Question: Hi all I'm very new to jquery and css and I'm trying to access the following:

I am attempting to check in the onClick function 'checkForAppointment' the values inside the 4 span tags.
html:
'''
<div align="thun" id="clientScheduleWeek" data-role="page" data-theme="a">
<div data-role="header" data-theme="a">
<a href="#" onclick="JUMPclientDetails()">Back</a>
<h1>Client Details</h1>
</div>
<div data-role="content">
<div id="weekViewBubble">
<ul data-count-theme="b" data-inset="true" data-role="listview" data-theme="c">
<li onClick="checkForAppointment();"><a>Monday <span class="ui-li-count ui-btn-corner-all countBubl">0</span></a></li>
<li onClick="checkForAppointment();"><a>Tuesday <span class="ui-li-count ui-btn-corner-all countBubl">0</span></a></li>
<li onClick="checkForAppointment();"><a>Wednesday <span class="ui-li-count ui-btn-corner-all countBubl">0</span></a></li>
<li onClick="checkForAppointment();"><a>Thursday <span class="ui-li-count ui-btn-corner-all countBubl">0</span></a></li>
<li onClick="checkForAppointment();"><a>Friday <span class="ui-li-count ui-btn-corner-all countBubl">0</span></a></li>
<li onClick="checkForAppointment();"><a>Saturday <span class="ui-li-count ui-btn-corner-all countBubl">0</span></a></li>
<li onClick="checkForAppointment();"><a>Sunday <span class="ui-li-count ui-btn-corner-all countBubl">0</span></a></li>
</ul>
</div>
</div>
</div>
'''
My starting attempt:
'''
function checkForAppointment(){
console.log('getting to the function anyway');
var j = $('ul li').eq(0).value;
var k = $('ul li').eq(1).value;
console.log('j is ' + j + ' and k is '+ k);
};
'''
Both j and k are undefined at this point
Function suggested by lolka_bolka:
'''
function checkForAppointment(){
var AptBool=false;
$('.something').click(function() {
console.log('we have entered the .click function');
//Get all the span inside of it
var collection = $(this).find('span');
//Loop through all span object
$.each(collection, function(idx, obj) {
if ($(obj).html() > 0){
AptBool=true;
//return;
}
//Write the html value of span to the console.
//console.log('value here is ' + $(obj).html());
});
if (!AptBool){
alert('There is no appointment to view');
return;
}
});
//console.log('getting to the function anyway');
//var j = $('ul li').eq(0).text();
//var k = $('ul li').eq(1).text();
//console.log('j is ' + j + ' and k is '+ k);
};
'''
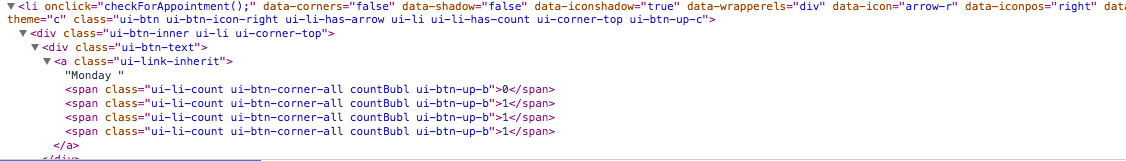
Answer: Because you do not provide us a HTML code, you proved an image instead, i've just make a little example, i hope you will understand the logic of it:
'''
<li class="something">
Click here
<div>
<span>0</span>
<span>1</span>
<span>2</span>
<span>3</span>
</div>
</li>
'''
'''
$(function() {
//On li click where li has .something class
$('.something').click(function() {
//Get all the span inside of it
var collection = $(this).find('span');
//Loop through all span object
$.each(collection, function(idx, obj) {
//Write the html value of span to the console.
console.log($(obj).html());
});
});
});
'''